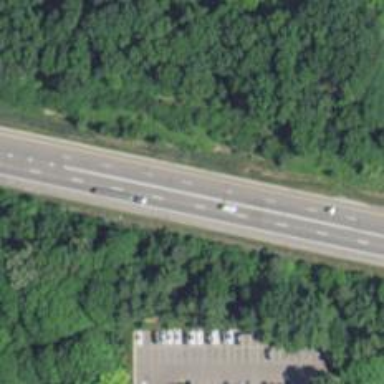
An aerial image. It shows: Motorway junction.